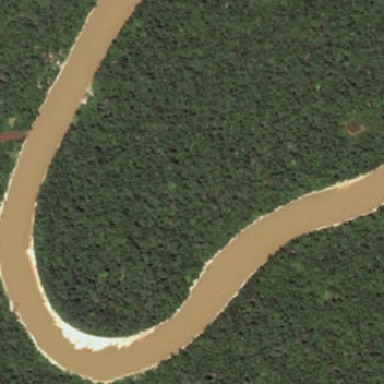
The river suddenly flows into the river .